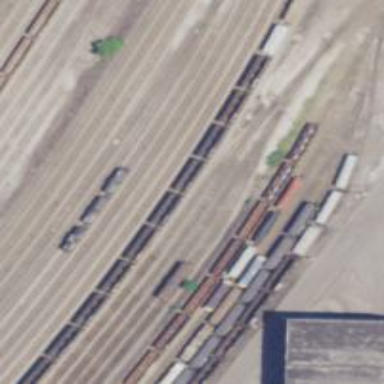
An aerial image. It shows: Railway yard.